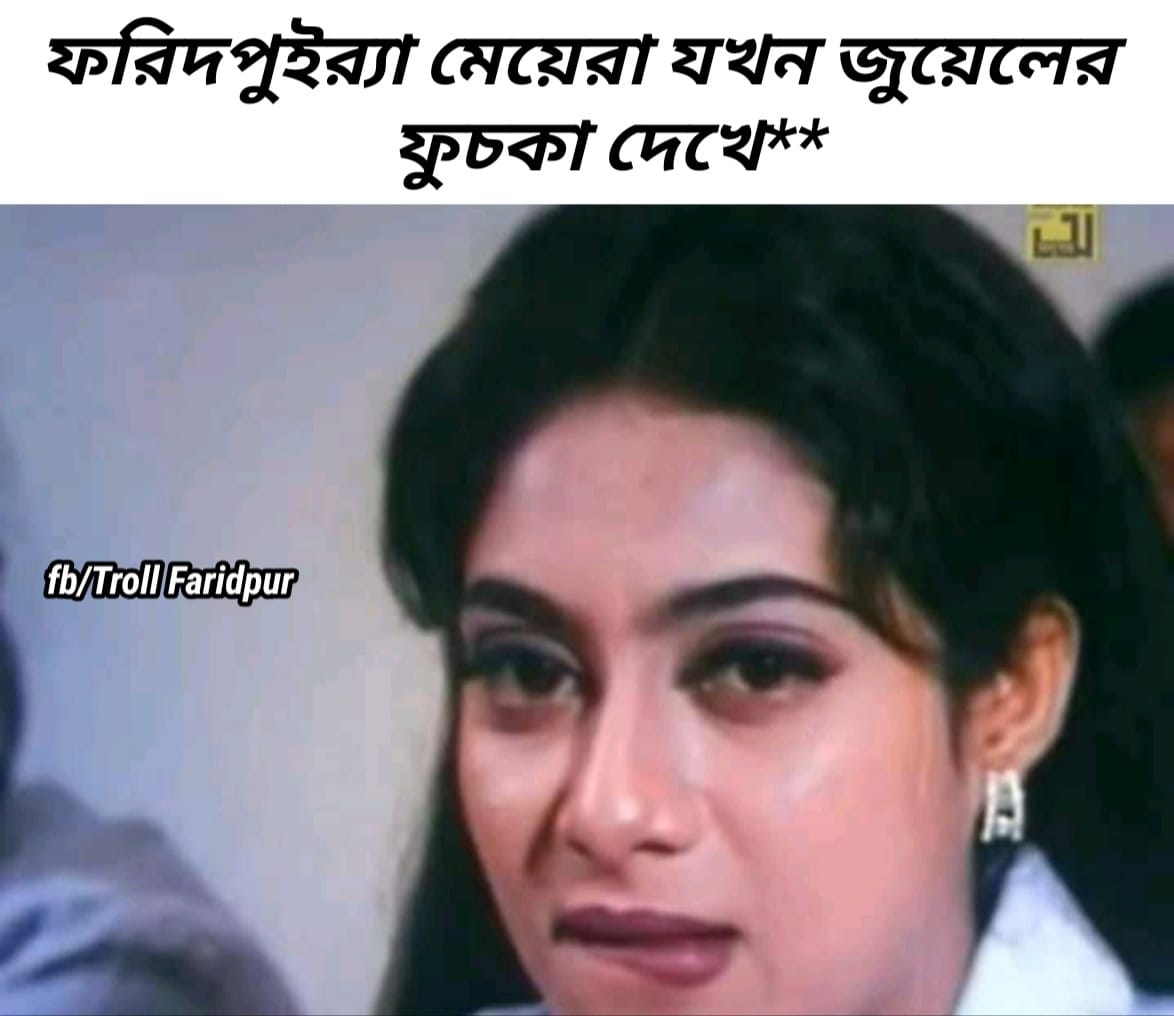
Caption: ফরিদপুইর‍্যা   মেয়েরা যখন জুয়েলের ফুচকা দেখে **
Label: non-hate